Question: I'm changing the width of a grid view based on its column width and number of columns (which works):
'''
gridView.setLayoutParams(new LinearLayout.LayoutParams(gridManipulation.getColumnWidth() * (int)Math.sqrt(str.length) + 10, LayoutParams.FILL_PARENT));
gridView.setGravity(Gravity.CENTER);
'''
I've tried re-centering it in the parent view but its not working, does anyone know why, its still centred as if it still has the width parameters before my dynamic change.

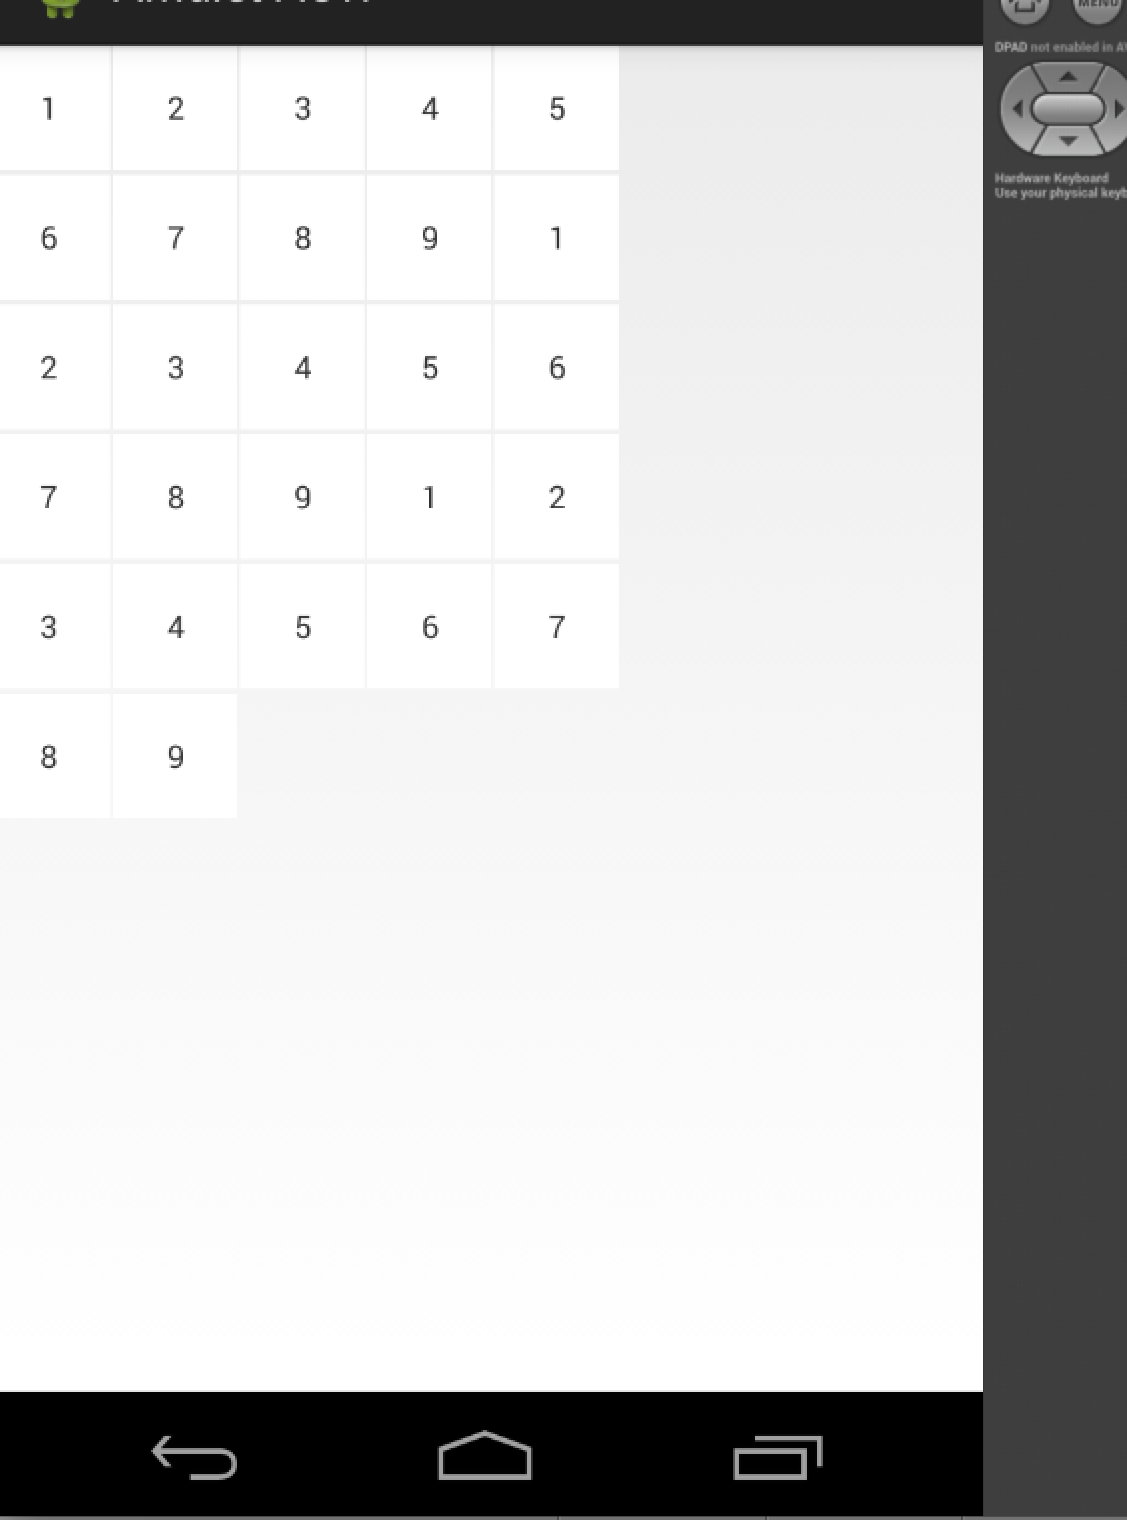
Answer: Set the 'Gravity' as 'LayoutParams' property then set that 'LayoutParams' to your 'GridView' as follows...
'''
LinearLayout.LayoutParams params = new LinearLayout.LayoutParams(gridManipulation.getColumnWidth() * (int)Math.sqrt(str.length) + 10, LayoutParams.FILL_PARENT);
params.gravity = Gravity.CENTER;
gridView.setLayoutParams(params);
'''